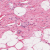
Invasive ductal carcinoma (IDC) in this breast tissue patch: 0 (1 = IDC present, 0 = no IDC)